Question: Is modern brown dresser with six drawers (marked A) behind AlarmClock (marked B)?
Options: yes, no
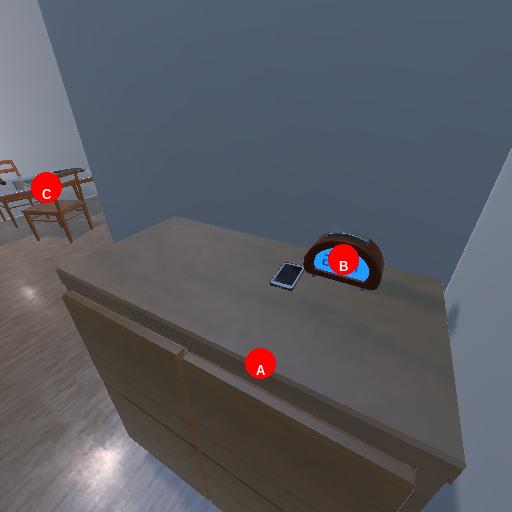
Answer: yes